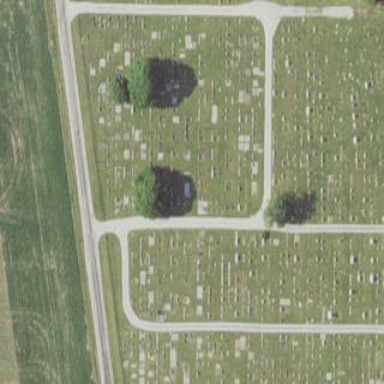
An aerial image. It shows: Cemetery.